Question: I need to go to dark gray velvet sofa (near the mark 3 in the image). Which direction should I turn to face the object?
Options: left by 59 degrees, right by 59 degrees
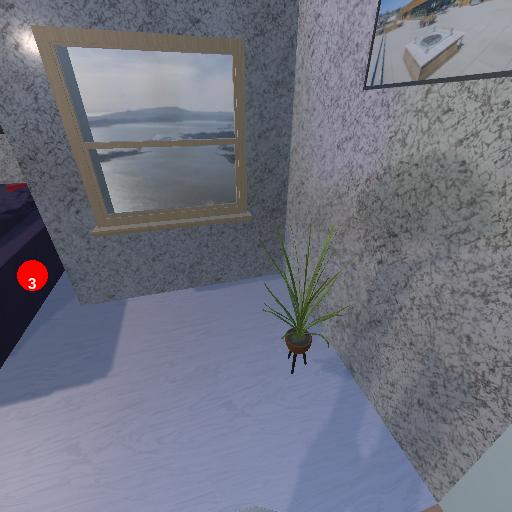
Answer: left by 59 degrees